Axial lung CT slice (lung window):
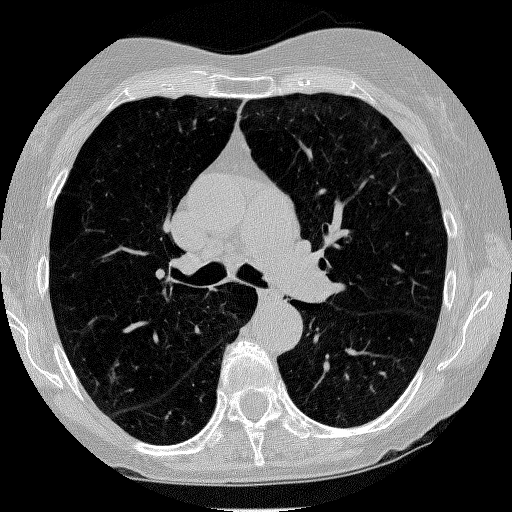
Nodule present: no